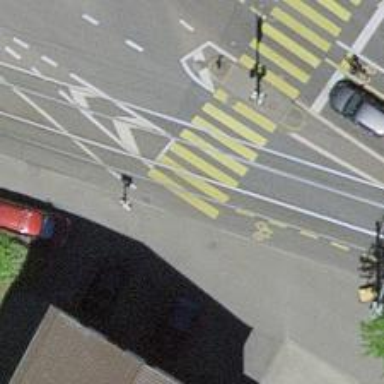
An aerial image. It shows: Tram crossing on the railway.